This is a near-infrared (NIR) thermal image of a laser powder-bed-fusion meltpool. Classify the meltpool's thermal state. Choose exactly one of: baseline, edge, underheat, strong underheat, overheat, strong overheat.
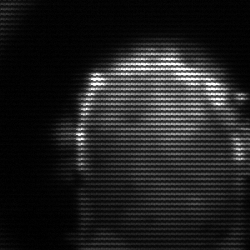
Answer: baseline